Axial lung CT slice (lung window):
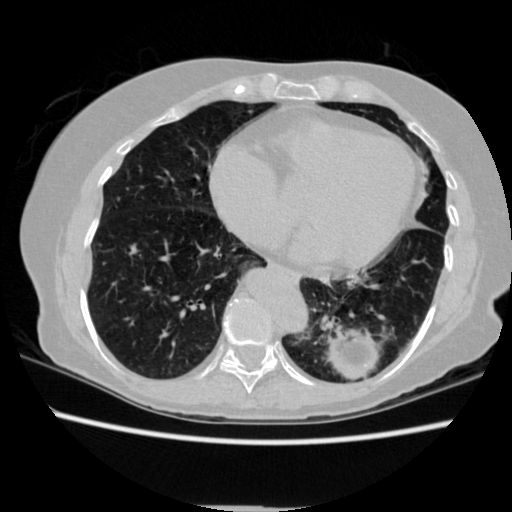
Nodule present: no